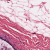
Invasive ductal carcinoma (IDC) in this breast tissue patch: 0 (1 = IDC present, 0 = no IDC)